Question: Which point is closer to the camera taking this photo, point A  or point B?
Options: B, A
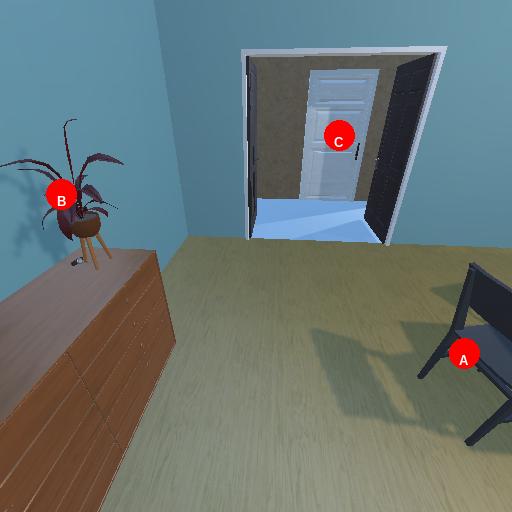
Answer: B